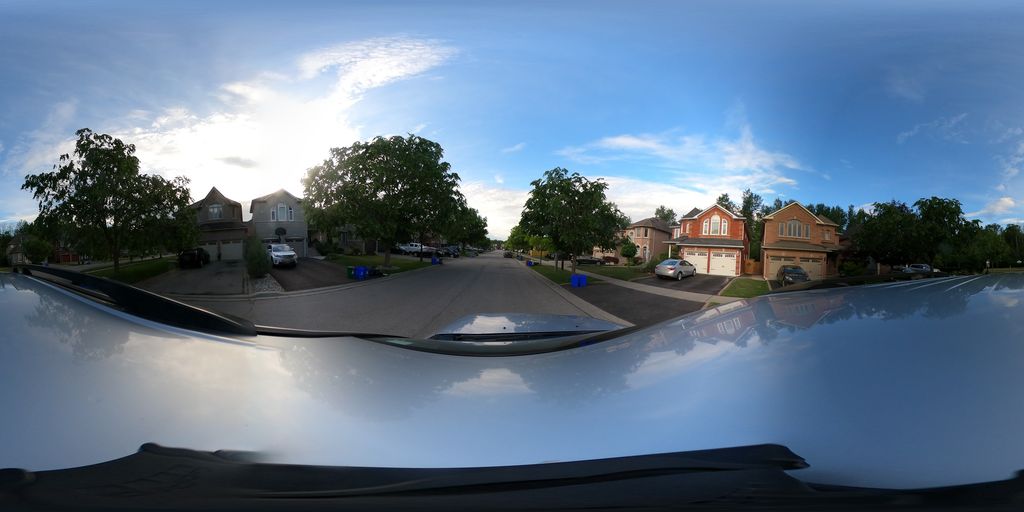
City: toronto